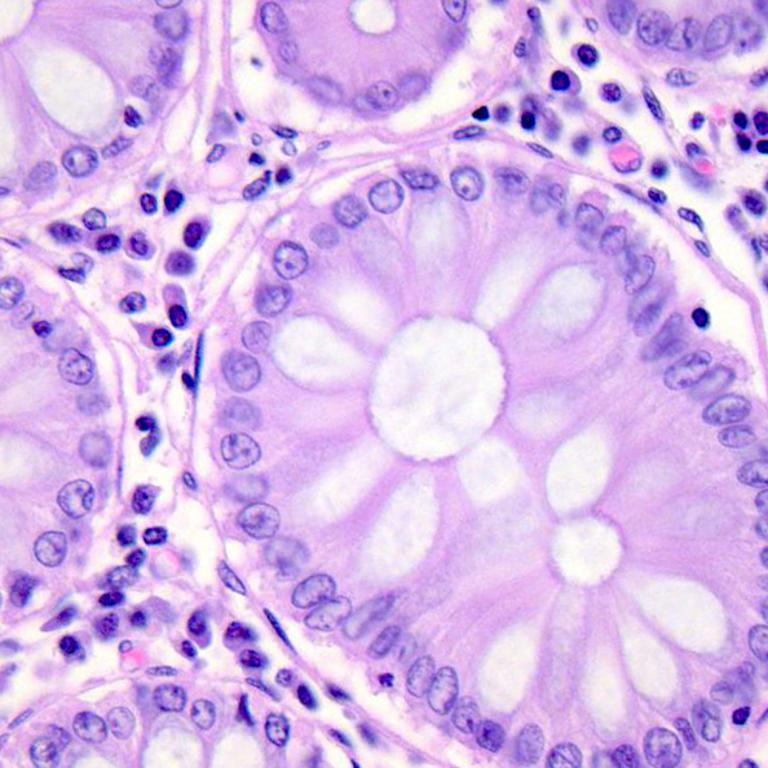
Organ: colon
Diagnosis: benign